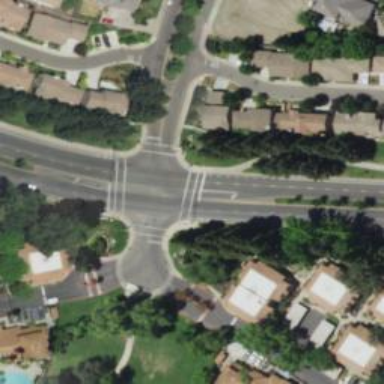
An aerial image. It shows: Marked road crossing.